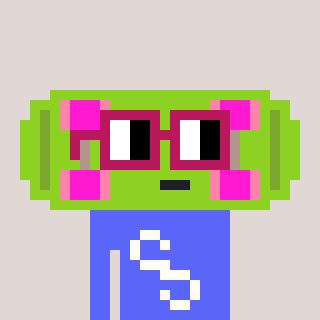
a pixel art character with square dark red glasses, a skateboard-shaped head and a purple-colored body on a warm background